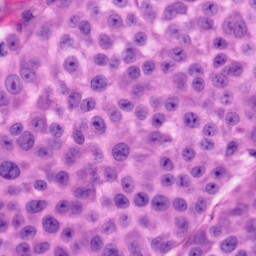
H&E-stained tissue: Skin